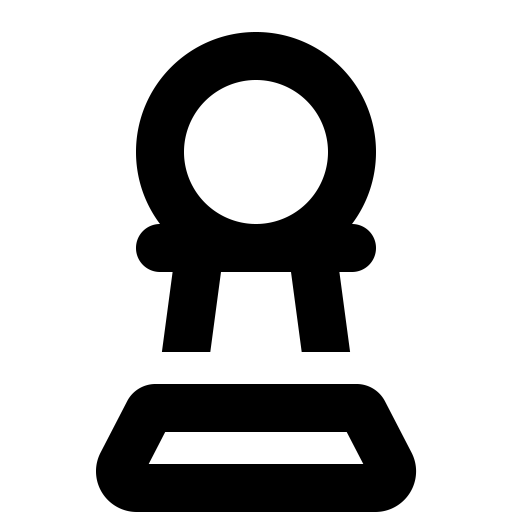
Tags: icon, FontAwesome, fa-icon, outline, chess, pawn